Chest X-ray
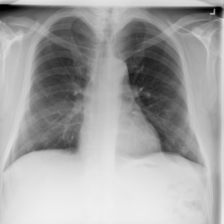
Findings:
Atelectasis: negative
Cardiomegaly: negative
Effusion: negative
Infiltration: negative
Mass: positive
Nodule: positive
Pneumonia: negative
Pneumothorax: negative
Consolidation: negative
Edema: negative
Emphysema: negative
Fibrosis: negative
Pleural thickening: negative
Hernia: negative